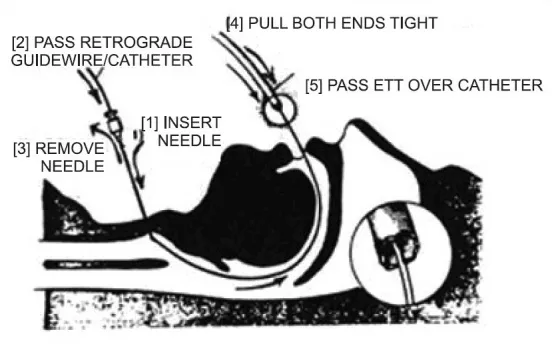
Oral retrograde intubation.
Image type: radiology (mri)